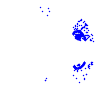
Particle: electron